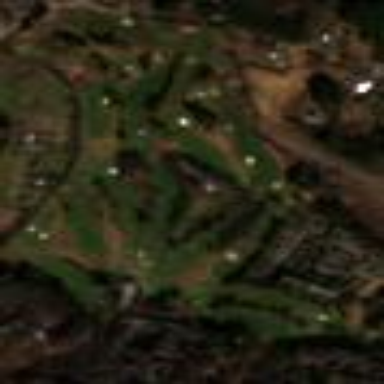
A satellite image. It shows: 18-hole golf course situated within leisure land.